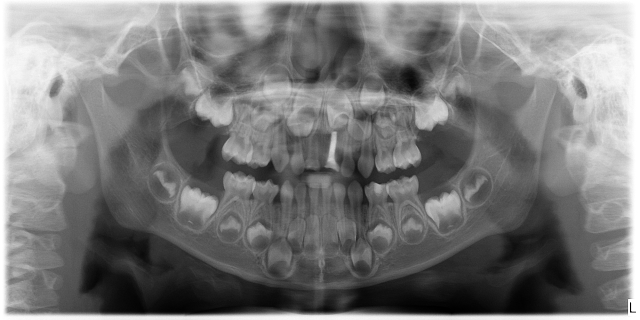
child